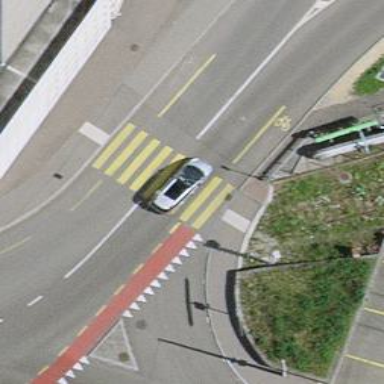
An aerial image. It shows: Secondary road with asphalt surface and lanes for cycling in both directions.